Interaction volume radius: 10 \u00c5
Interaction volume height: 10 \u00c5
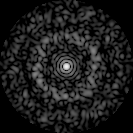
Disorder parameter: 0.8133